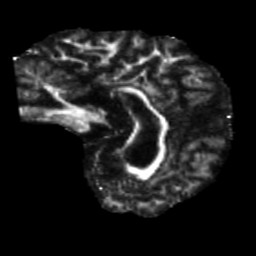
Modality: FA
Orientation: sagittal
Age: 51
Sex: male
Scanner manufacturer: siemens
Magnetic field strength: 3 T
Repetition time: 5.47 s
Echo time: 0.0854 s